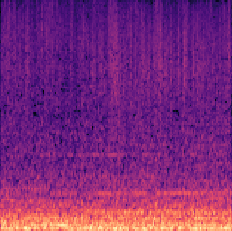
Sound class: Rain